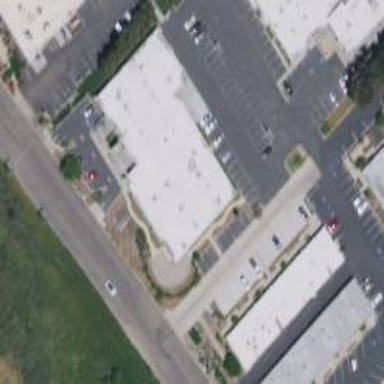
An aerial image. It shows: Industrial building.